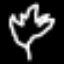
Label: leaf